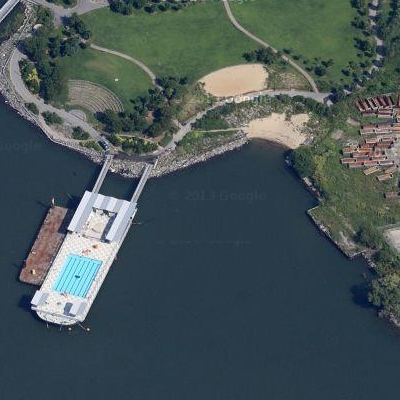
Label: RiverLake